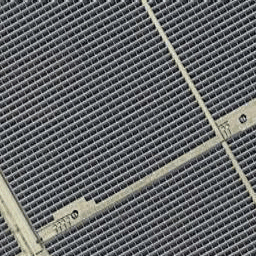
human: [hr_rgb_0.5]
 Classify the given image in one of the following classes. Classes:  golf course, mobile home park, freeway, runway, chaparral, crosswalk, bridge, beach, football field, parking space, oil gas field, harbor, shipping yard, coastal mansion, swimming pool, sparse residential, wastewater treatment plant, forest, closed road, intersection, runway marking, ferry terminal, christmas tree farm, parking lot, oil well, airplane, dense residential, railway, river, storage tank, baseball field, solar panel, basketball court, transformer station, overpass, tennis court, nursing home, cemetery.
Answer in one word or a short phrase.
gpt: solar panel